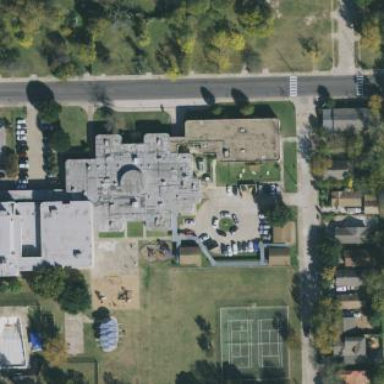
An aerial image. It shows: School building.